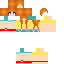
A female human skin with pale skin, wearing brown long hair dressed in a yellow tshirt and red shorts, featuring a closed mouth.